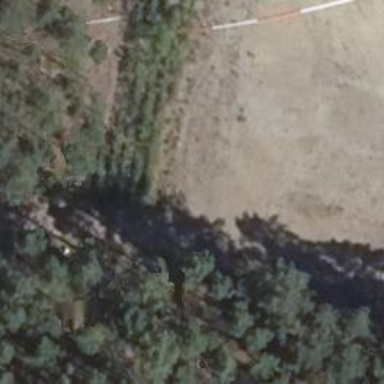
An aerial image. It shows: Compacted grade3 track.